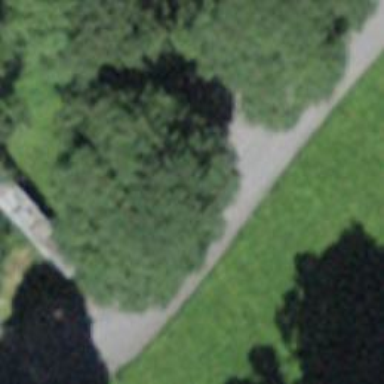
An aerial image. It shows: Red bench.